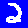
Digit: 2